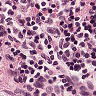
Metastatic tissue present: no